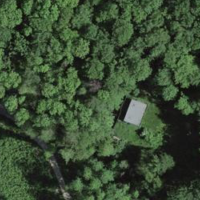
EUNIS habitat code: 41
Species observed at this site:
Allium ursinum